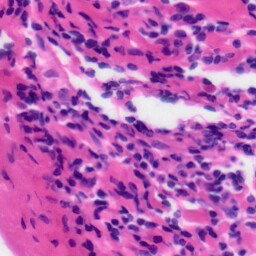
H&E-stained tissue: Tonsil